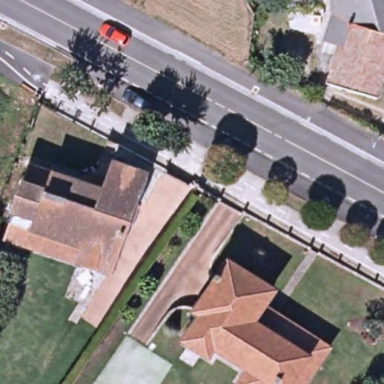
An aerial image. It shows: Simple and straightforward house.